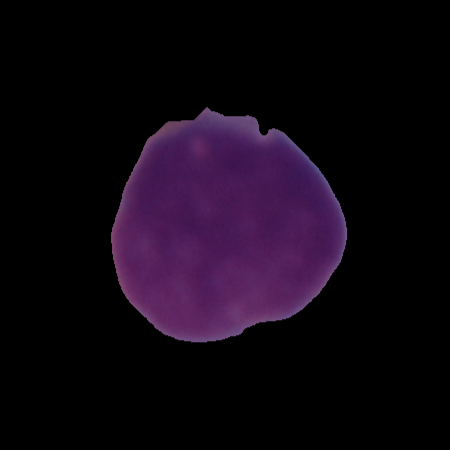
Label: cancer